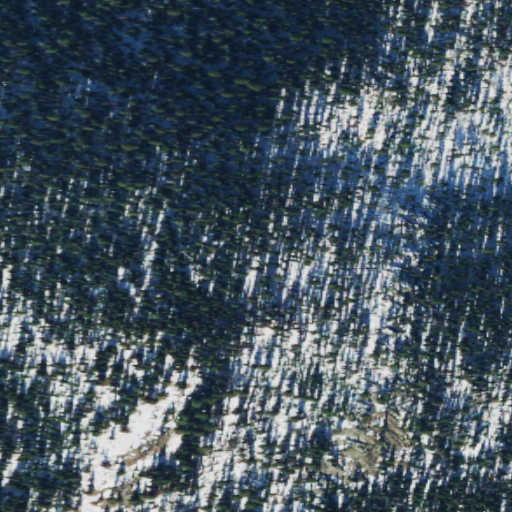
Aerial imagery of mountain in Washington named Prouty Peak containing only evergreen forest